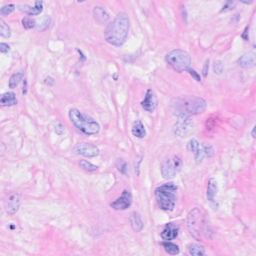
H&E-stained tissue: Breast